Interaction volume radius: 5 \u00c5
Interaction volume height: 10 \u00c5
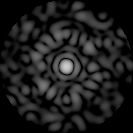
Disorder parameter: 0.8443